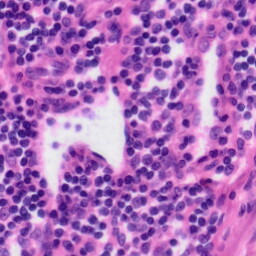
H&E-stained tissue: Tonsil